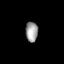
Tissue: prostate
Cell type: T cells
Senescence score: 0.727
Nuclear area (px): 244
Mean DAPI intensity: 156.217